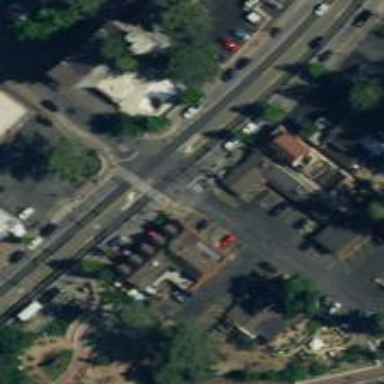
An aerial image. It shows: Unmarked road crossing.